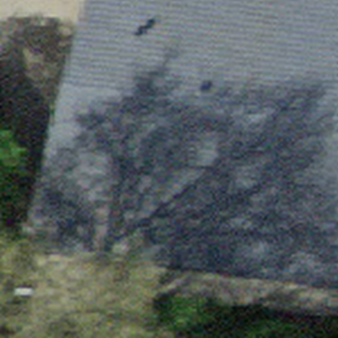
Label: other